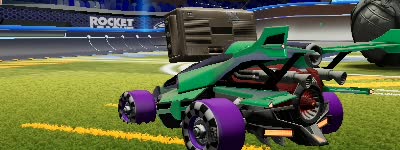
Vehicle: aftershock